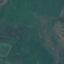
Land use / land cover class: Pasture